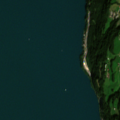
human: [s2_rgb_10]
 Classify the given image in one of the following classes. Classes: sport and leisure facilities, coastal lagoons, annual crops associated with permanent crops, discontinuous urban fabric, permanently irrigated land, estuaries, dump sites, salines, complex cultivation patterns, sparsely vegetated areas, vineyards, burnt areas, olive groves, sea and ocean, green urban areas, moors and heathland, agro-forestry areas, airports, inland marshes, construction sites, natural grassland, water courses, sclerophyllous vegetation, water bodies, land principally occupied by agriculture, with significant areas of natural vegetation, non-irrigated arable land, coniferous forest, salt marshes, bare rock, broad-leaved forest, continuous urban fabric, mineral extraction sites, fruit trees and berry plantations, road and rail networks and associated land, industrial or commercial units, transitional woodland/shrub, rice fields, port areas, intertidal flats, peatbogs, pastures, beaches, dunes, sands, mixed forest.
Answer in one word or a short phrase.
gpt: pastures, broad-leaved forest, water bodies